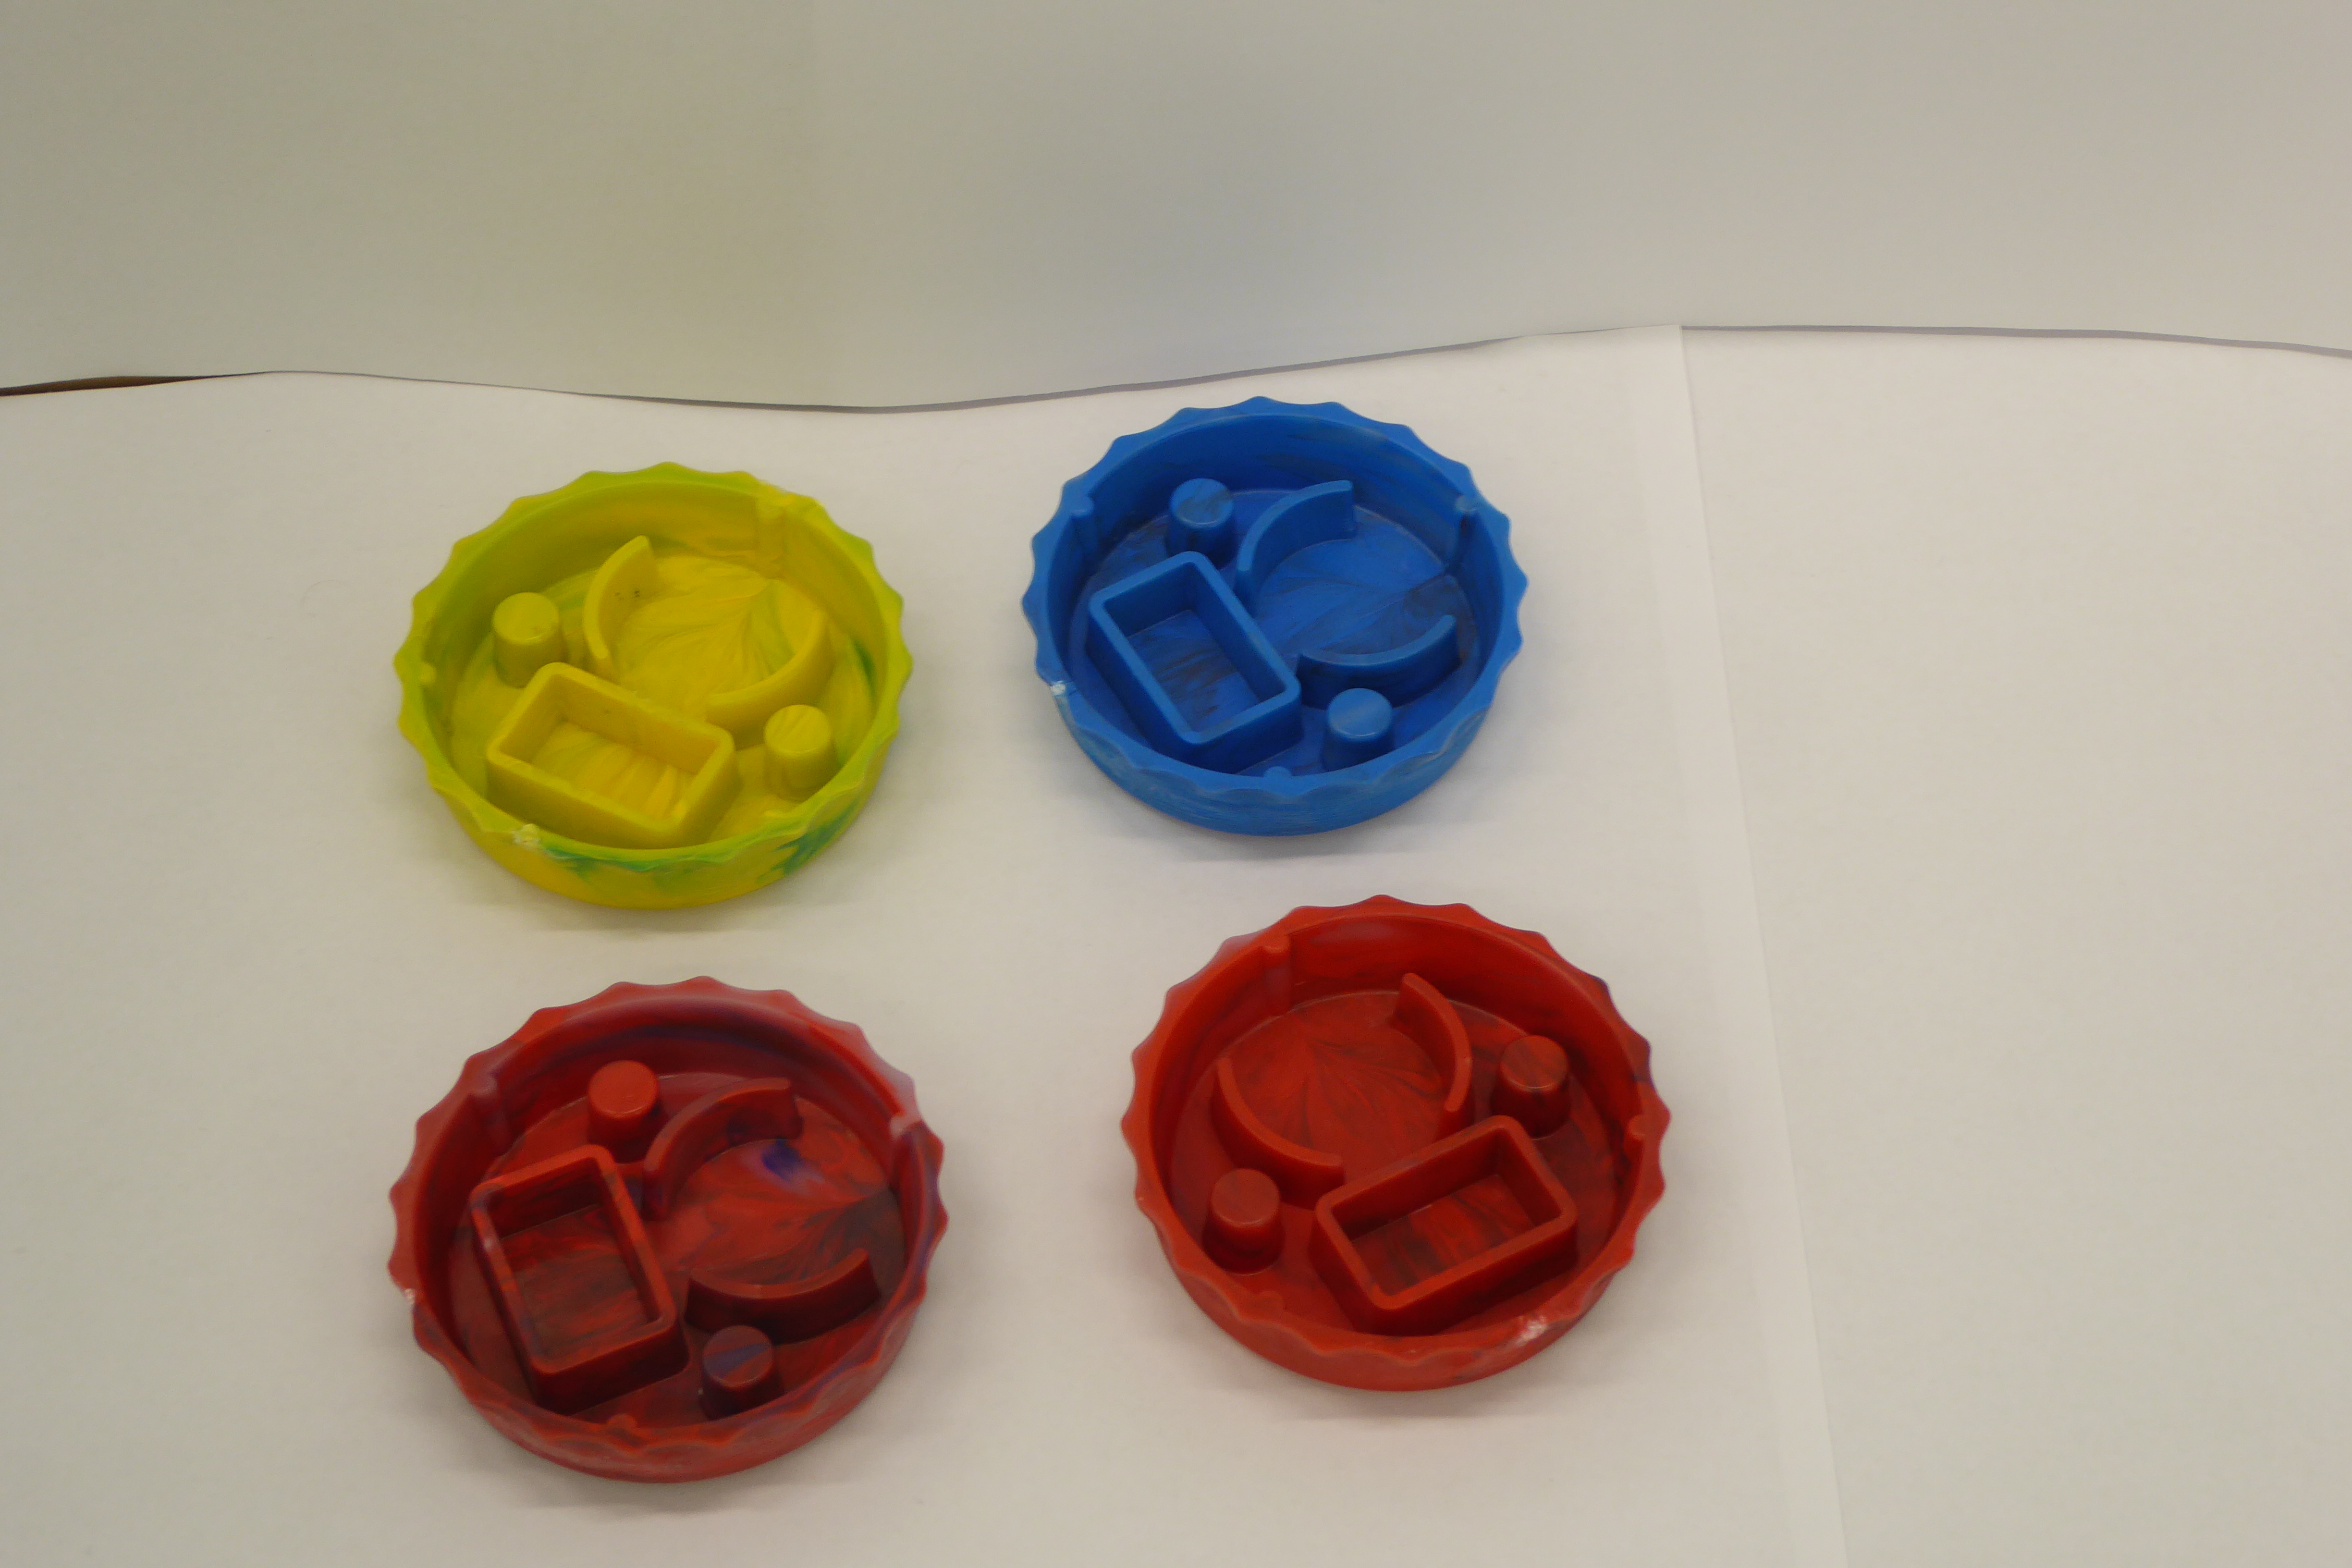
Label: Bottle Opener - Cover